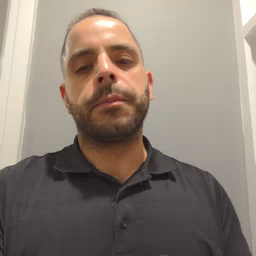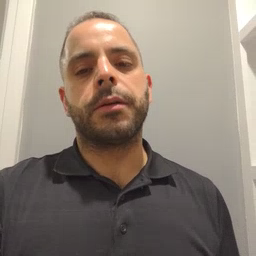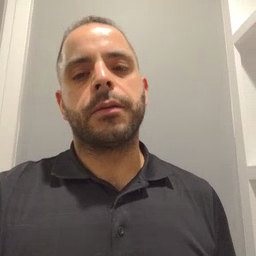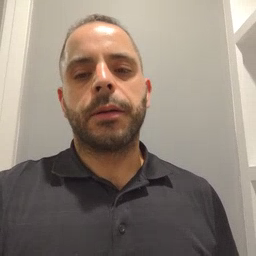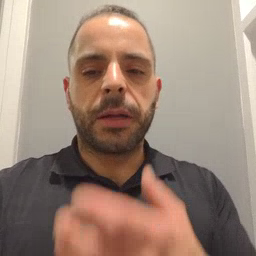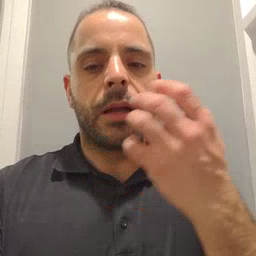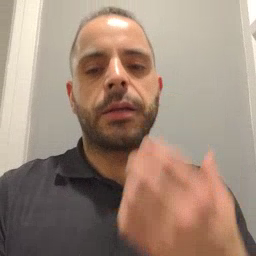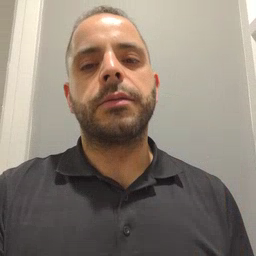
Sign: mad